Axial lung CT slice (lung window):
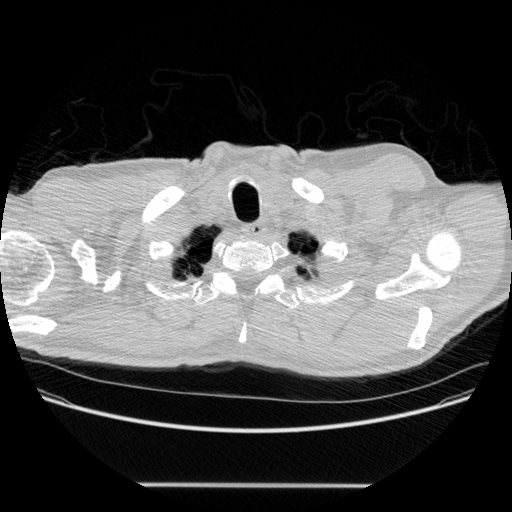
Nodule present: no